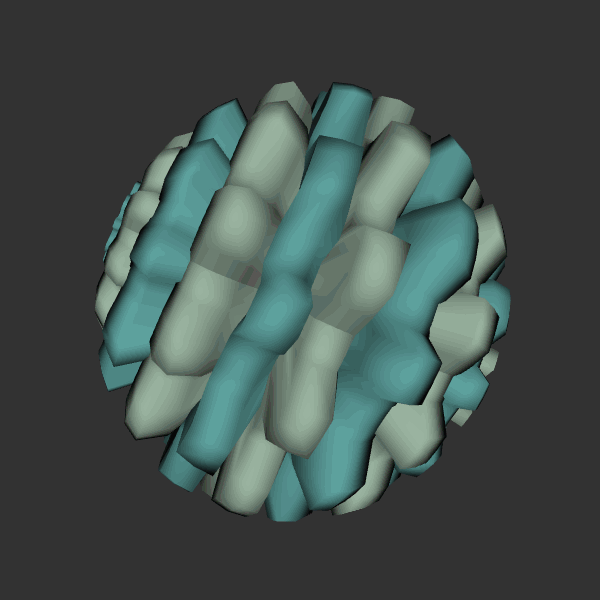
Background: dark